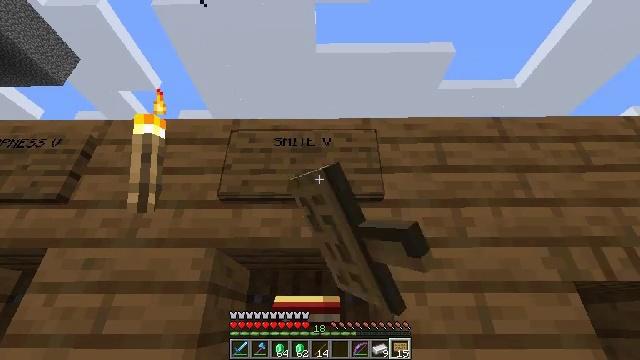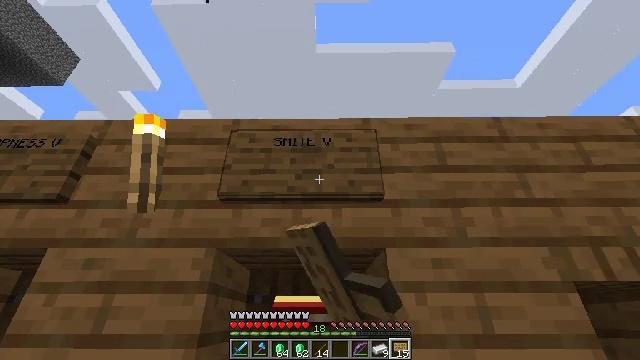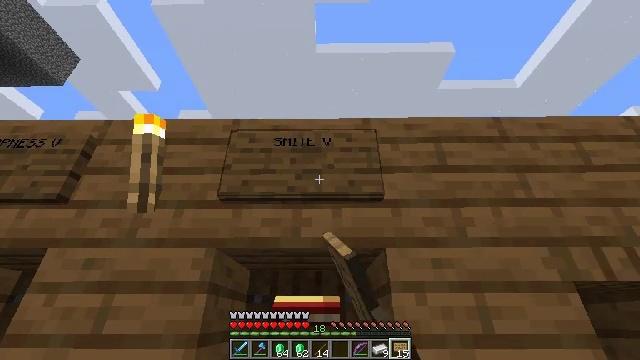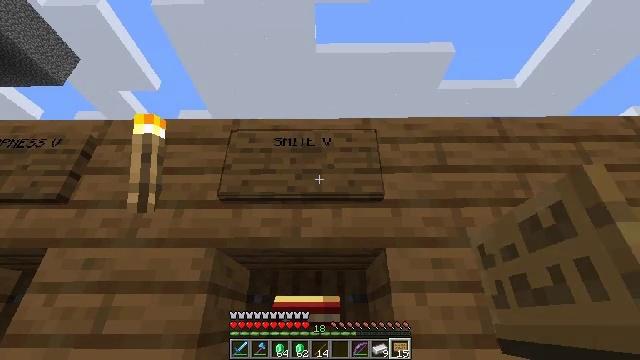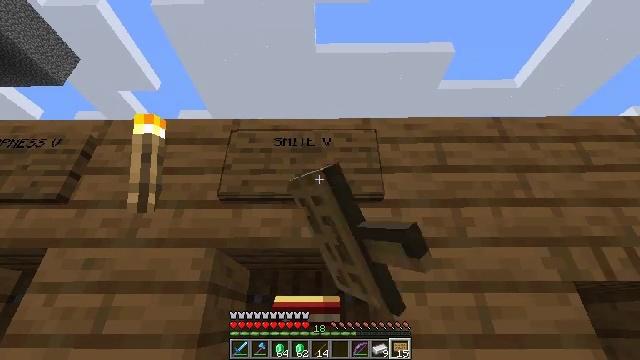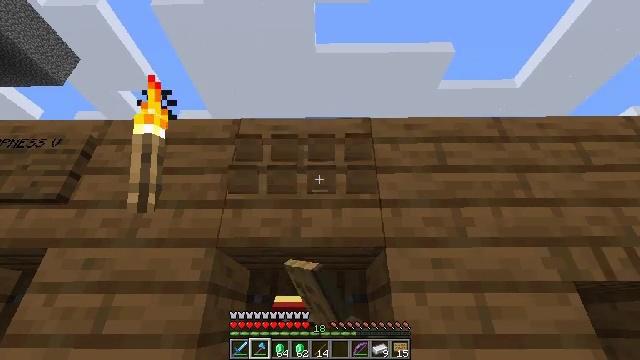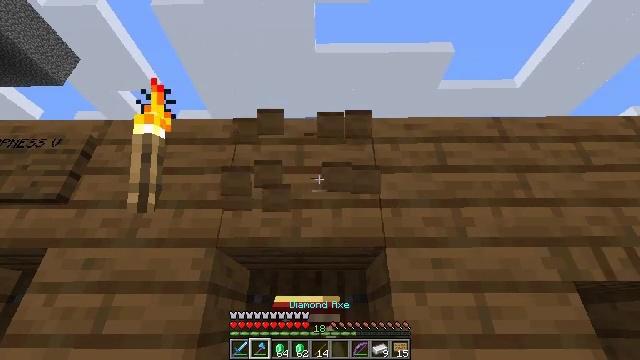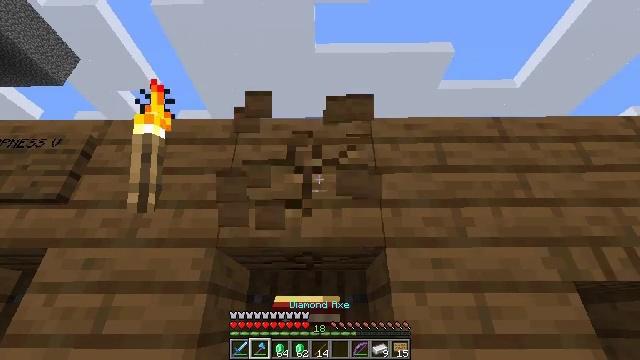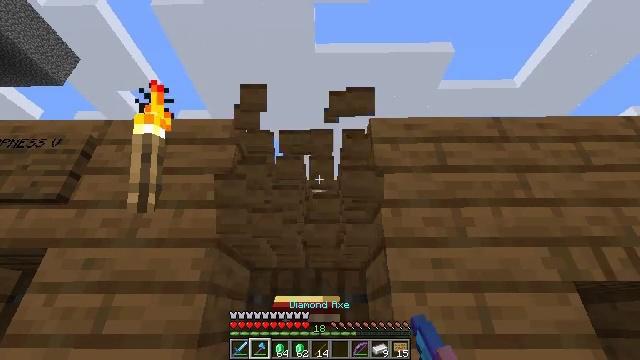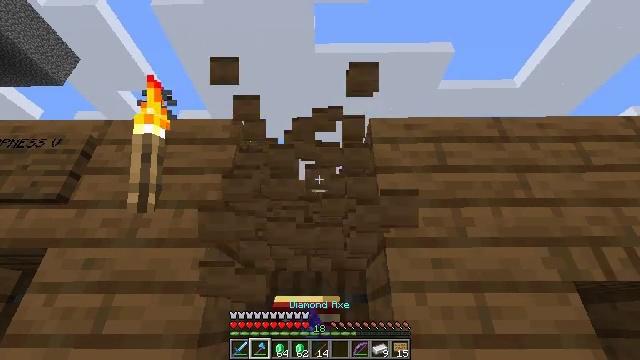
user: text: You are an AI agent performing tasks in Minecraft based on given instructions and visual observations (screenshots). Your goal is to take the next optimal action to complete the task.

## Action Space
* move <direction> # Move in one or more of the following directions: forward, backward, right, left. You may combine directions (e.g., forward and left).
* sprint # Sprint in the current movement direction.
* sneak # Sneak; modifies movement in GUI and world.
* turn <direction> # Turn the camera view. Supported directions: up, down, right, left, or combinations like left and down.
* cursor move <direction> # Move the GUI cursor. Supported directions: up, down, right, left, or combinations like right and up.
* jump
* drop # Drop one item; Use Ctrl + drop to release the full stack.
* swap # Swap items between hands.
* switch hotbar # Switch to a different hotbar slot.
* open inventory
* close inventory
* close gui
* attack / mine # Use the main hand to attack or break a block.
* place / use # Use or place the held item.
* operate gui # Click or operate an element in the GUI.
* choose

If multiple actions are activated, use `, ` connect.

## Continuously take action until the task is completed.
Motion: motion action
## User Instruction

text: Attack the spruce wall sign to remove it.
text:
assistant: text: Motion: attack / mine
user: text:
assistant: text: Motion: attack / mine
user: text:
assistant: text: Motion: attack / mine
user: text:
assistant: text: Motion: attack / mine
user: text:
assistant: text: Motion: attack / mine, switch to hotbar 2
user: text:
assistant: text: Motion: attack / mine, switch to hotbar 2
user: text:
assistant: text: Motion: attack / mine, switch to hotbar 2
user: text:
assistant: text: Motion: attack / mine
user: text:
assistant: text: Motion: no_op
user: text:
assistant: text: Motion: no_op